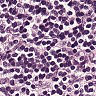
Metastatic tissue present: no